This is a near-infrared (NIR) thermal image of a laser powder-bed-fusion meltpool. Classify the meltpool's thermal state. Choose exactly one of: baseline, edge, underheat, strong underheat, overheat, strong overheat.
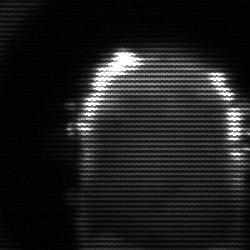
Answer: baseline